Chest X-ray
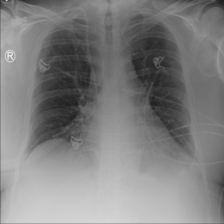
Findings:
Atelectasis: negative
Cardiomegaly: negative
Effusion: negative
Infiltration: negative
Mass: negative
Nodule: negative
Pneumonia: negative
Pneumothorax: negative
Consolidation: negative
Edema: negative
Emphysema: negative
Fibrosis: negative
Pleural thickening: negative
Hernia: negative